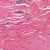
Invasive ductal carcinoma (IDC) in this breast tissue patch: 0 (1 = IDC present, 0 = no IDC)